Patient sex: M
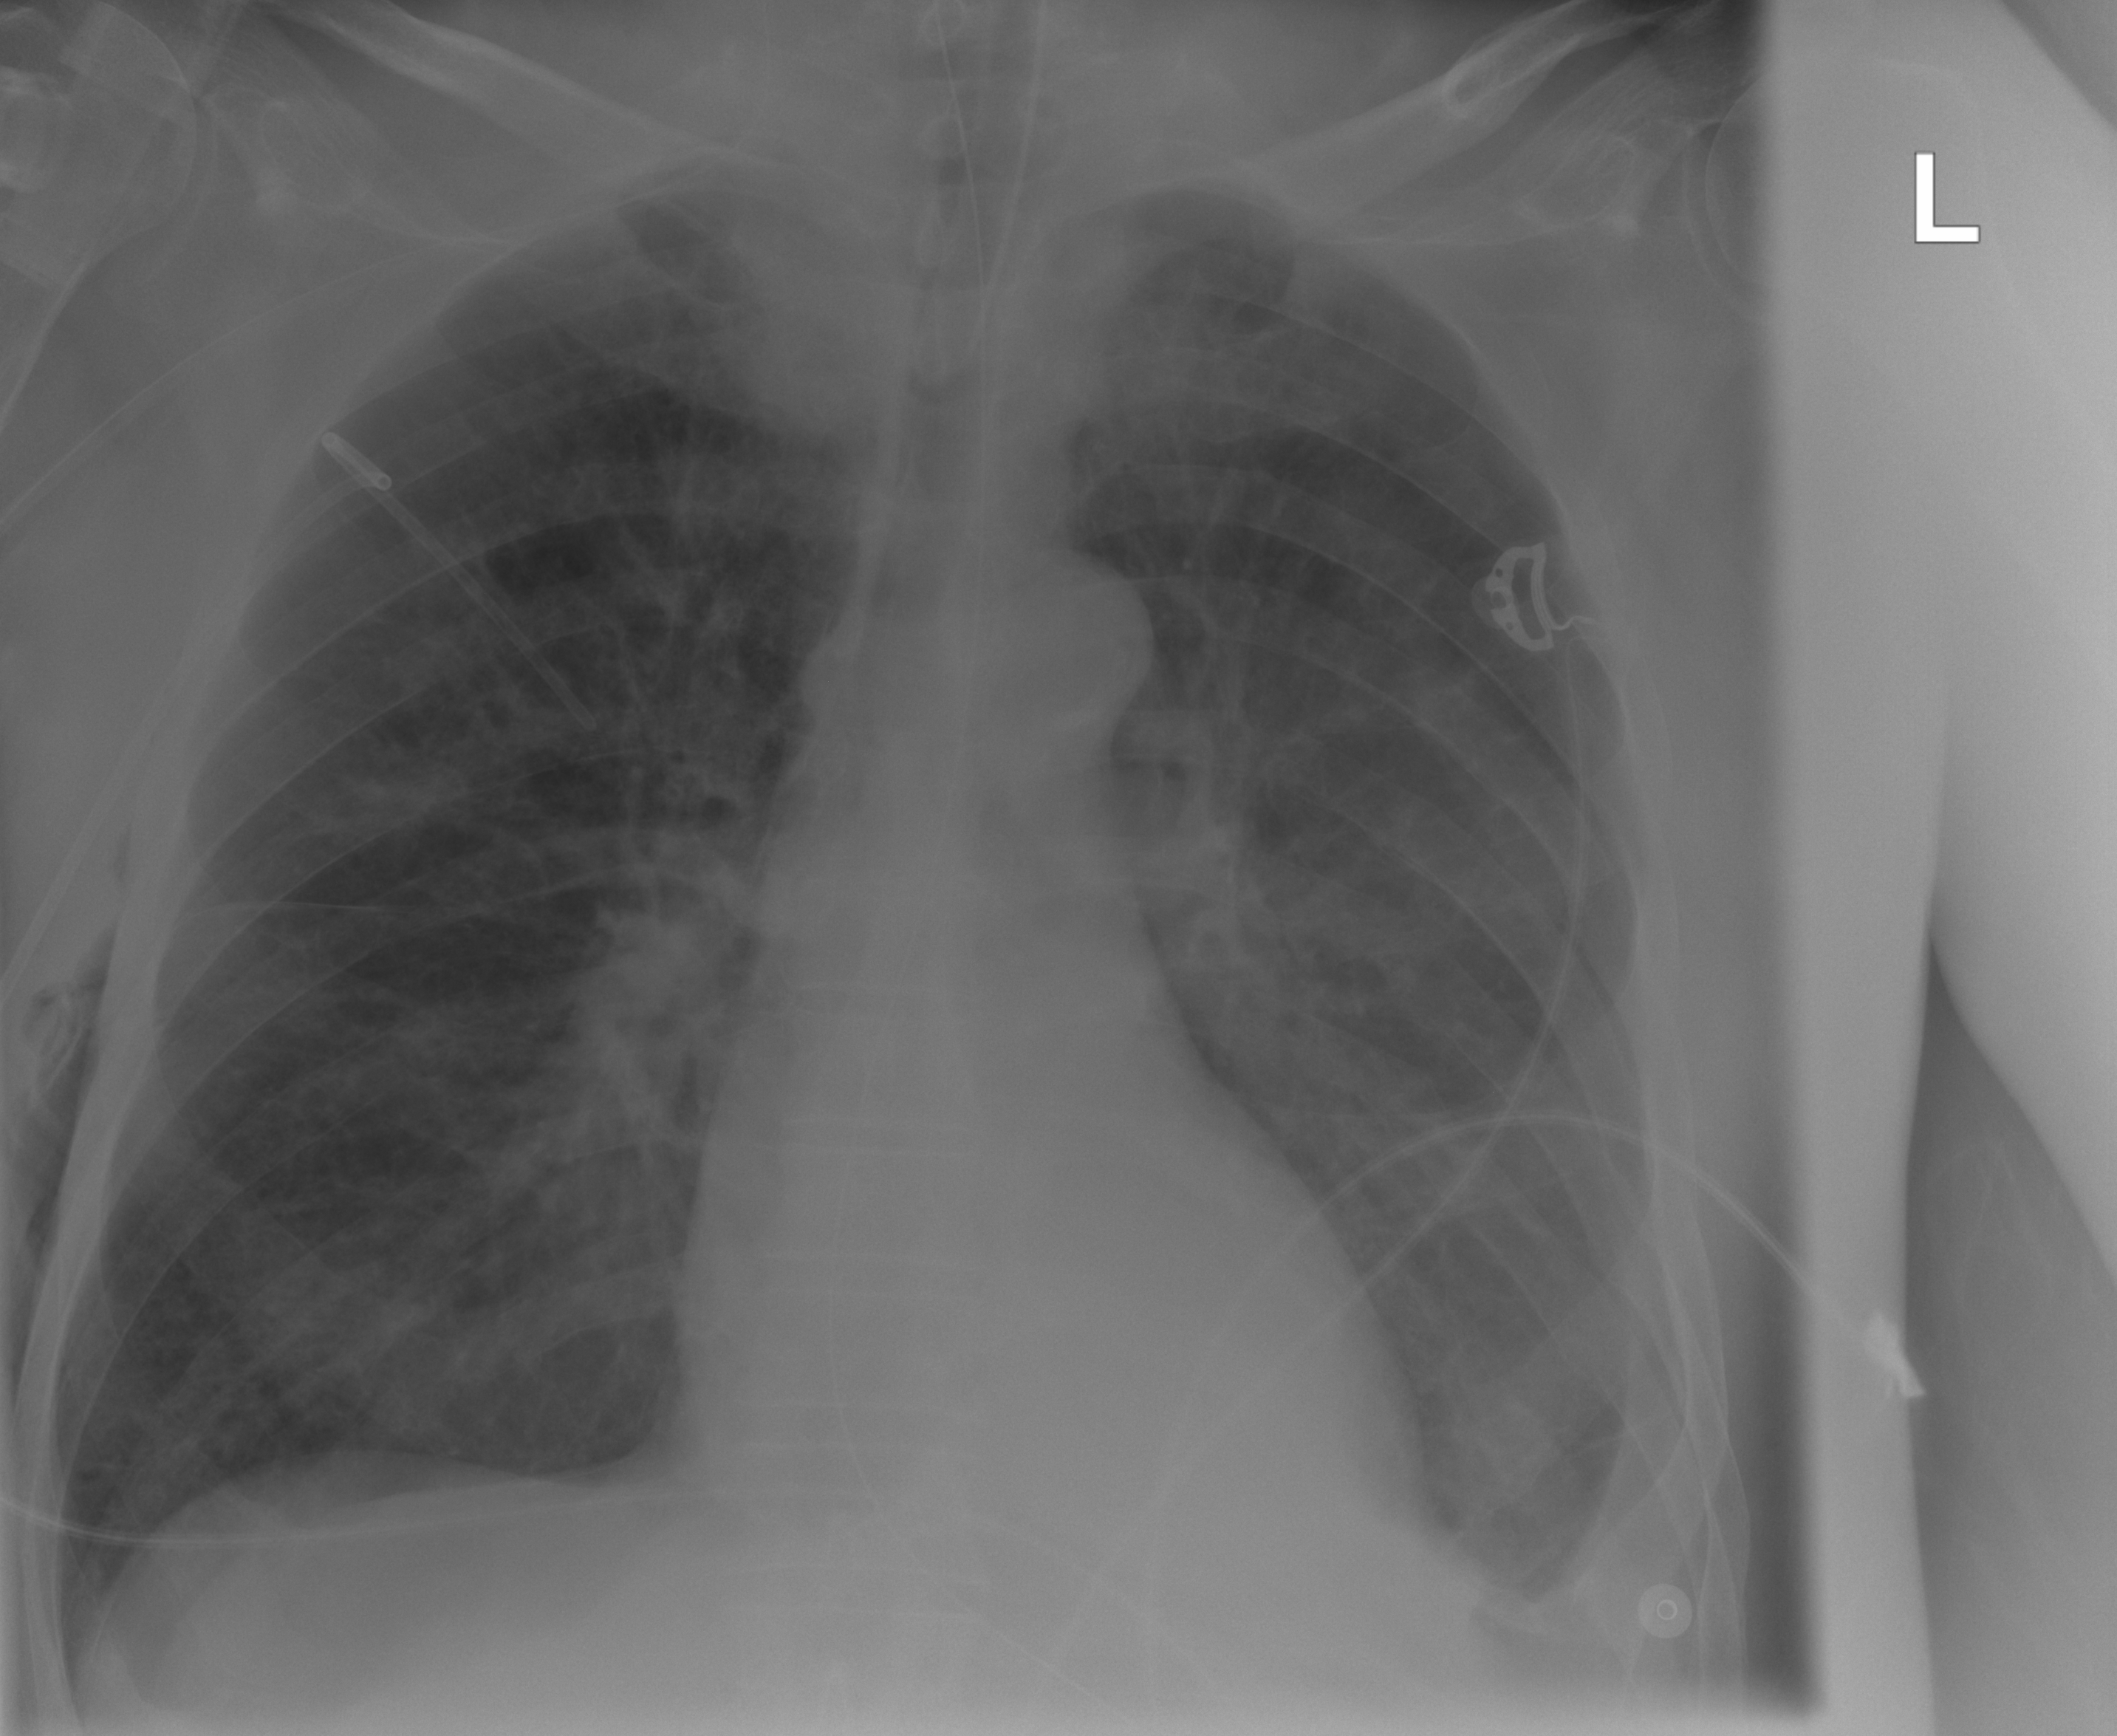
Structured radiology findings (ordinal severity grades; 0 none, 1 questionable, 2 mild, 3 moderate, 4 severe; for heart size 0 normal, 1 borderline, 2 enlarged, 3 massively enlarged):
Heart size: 0
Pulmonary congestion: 2
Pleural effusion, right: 2
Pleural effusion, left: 1
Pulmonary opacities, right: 0
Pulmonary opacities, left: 0
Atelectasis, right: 2
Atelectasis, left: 2